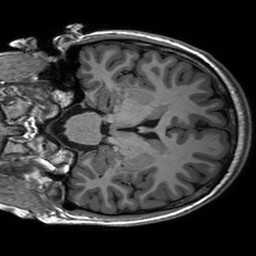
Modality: T1w
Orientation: coronal
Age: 19
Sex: female
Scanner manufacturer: siemens
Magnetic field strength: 3 T
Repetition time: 2.53 s
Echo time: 0.00227 s